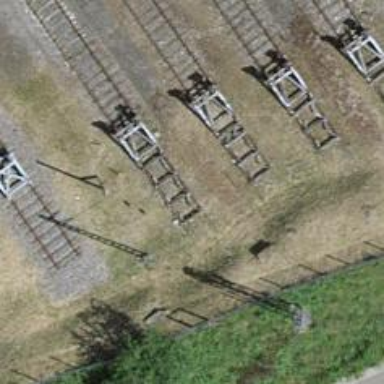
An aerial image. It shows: Railway buffer stop.